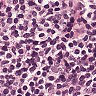
Metastatic tissue present: no